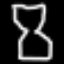
Label: hourglass